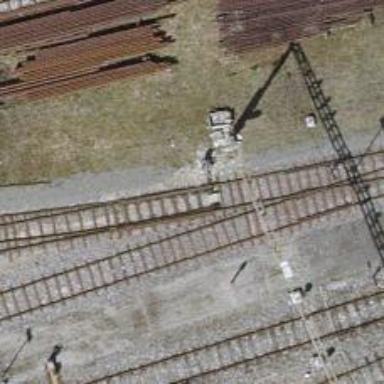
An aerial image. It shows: Railway switch.